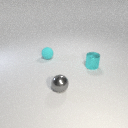
small gray metal sphere to the right of small cyan rubber sphere